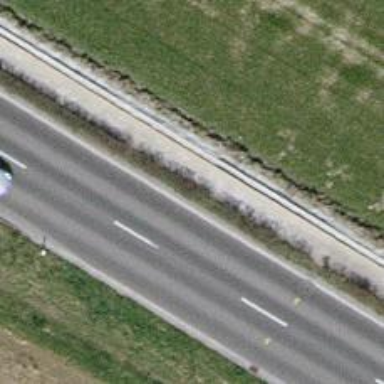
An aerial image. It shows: Hedge barrier.